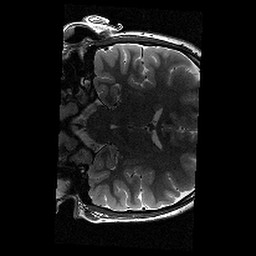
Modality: T2w
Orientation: coronal
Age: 12
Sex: female
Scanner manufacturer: siemens
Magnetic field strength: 3 T
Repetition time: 9.23 s
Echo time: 0.067 s